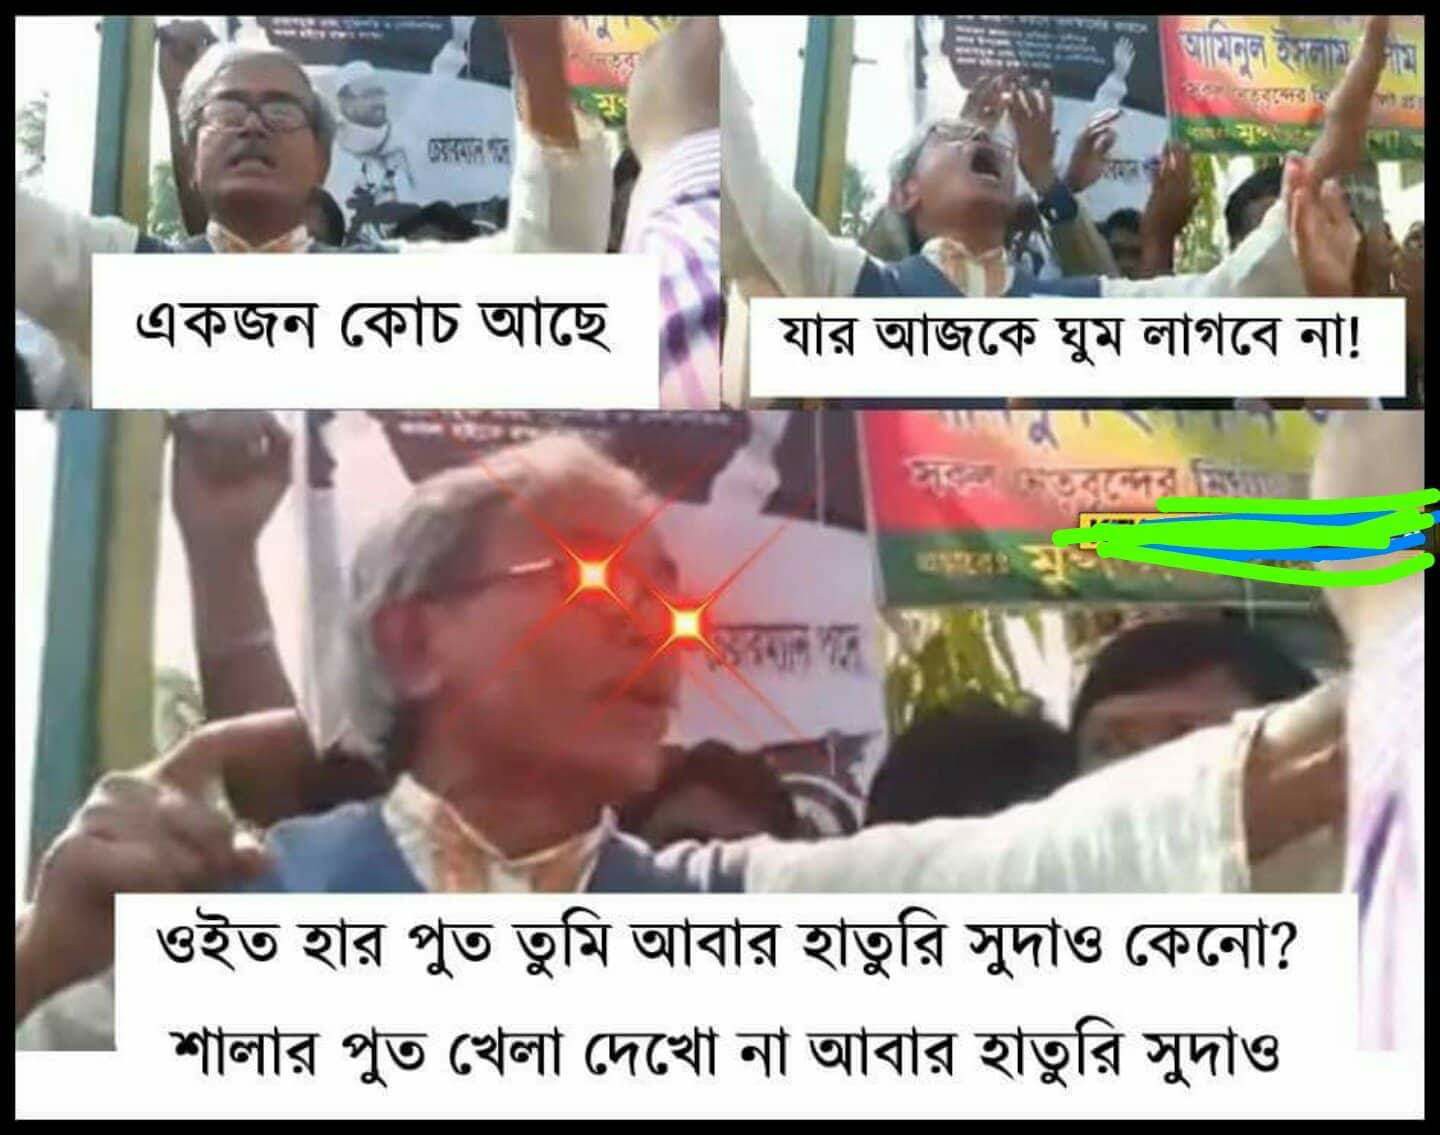
Text: একজন কোচ আছে    যার আজকে ঘুম লাগবে না !   ওইত হার পুত তুমি আবার হাতুরি সুদাও কেনো ? শালার পুত খেলা দেখো না আবার হাতুরি সুদাও
Label: Hate
Hate category: Personal Offence
Targeted group: Individual